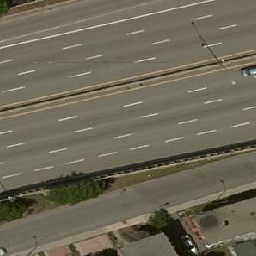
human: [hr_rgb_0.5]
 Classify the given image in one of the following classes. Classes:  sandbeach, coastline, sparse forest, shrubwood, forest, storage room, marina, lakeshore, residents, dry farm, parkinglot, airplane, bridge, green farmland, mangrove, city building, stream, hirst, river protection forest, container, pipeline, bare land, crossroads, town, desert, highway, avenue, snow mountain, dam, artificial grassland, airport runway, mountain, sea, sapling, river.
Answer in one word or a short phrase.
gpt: highway